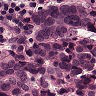
Metastatic tissue present: yes